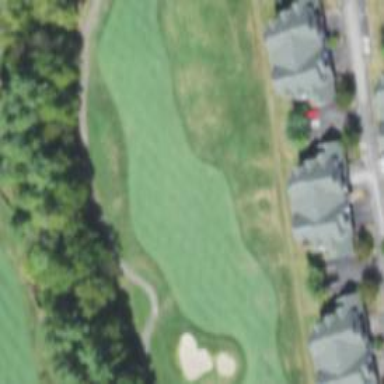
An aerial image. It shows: Golf hole.